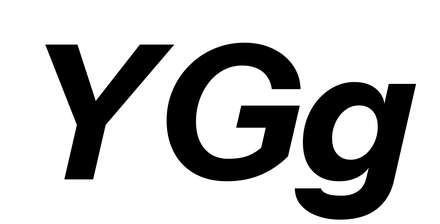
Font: InstrumentSans-Italic_Bold_Italic